Question: I have a Windows 8.1 application with a Settings Flyout.
I am trying to extend the SettingsFlyout so as to modify the top header part of it to consist of a TextBox instead of the title as shown below

As you can see in the above UI, there is no Title.
But looks like the Title property is taken by default in SettingsFlyout.
How do I override this?
I would be very glad if someone can point me in the right direction.
Thanks in Advance.
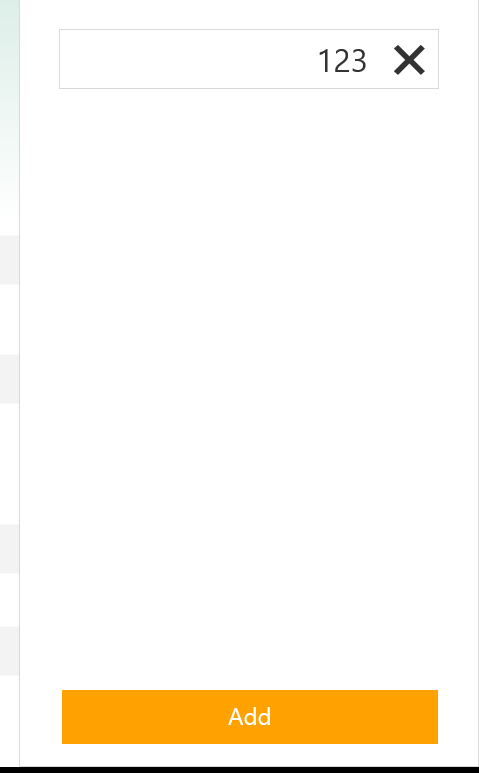
Answer: You could change the style/template of the flyout, but you shouldn't do that. In case you really need to - this is the default one I extracted with Blend.
'''
<Style x:Key="SettingsFlyoutStyle1" TargetType="SettingsFlyout">
<Setter Property="RequestedTheme" Value="Light"/>
<Setter Property="HeaderBackground" Value="{ThemeResource SettingsFlyoutHeaderBackgroundThemeBrush}"/>
<Setter Property="HeaderForeground" Value="{ThemeResource SettingsFlyoutHeaderForegroundThemeBrush}"/>
<Setter Property="Background" Value="{ThemeResource SettingsFlyoutBackgroundThemeBrush}"/>
<Setter Property="BorderThickness" Value="1,0,0,0"/>
<Setter Property="Padding" Value="39,33,40,33"/>
<Setter Property="HorizontalContentAlignment" Value="Left"/>
<Setter Property="VerticalContentAlignment" Value="Top"/>
<Setter Property="IsTabStop" Value="False"/>
<Setter Property="ScrollViewer.HorizontalScrollMode" Value="Disabled"/>
<Setter Property="ScrollViewer.HorizontalScrollBarVisibility" Value="Disabled"/>
<Setter Property="ScrollViewer.VerticalScrollMode" Value="Auto"/>
<Setter Property="ScrollViewer.VerticalScrollBarVisibility" Value="Auto"/>
<Setter Property="ScrollViewer.ZoomMode" Value="Disabled"/>
<Setter Property="Width" Value="346"/>
<Setter Property="MinWidth" Value="320"/>
<Setter Property="Template">
<Setter.Value>
<ControlTemplate TargetType="SettingsFlyout">
<Border BorderBrush="{Binding TemplateSettings.BorderBrush, RelativeSource={RelativeSource Mode=TemplatedParent}}" BorderThickness="{Binding TemplateSettings.BorderThickness, RelativeSource={RelativeSource Mode=TemplatedParent}}" Background="{TemplateBinding Background}">
<Border.Resources>
<Style x:Key="BackButtonStyle" TargetType="Button">
<Setter Property="FontFamily" Value="{ThemeResource SymbolThemeFontFamily}"/>
<Setter Property="FontSize" Value="39"/>
<Setter Property="Template">
<Setter.Value>
<ControlTemplate TargetType="Button">
<Grid x:Name="RootGrid">
<VisualStateManager.VisualStateGroups>
<VisualStateGroup x:Name="CommonStates">
<VisualState x:Name="Normal"/>
<VisualState x:Name="PointerOver">
<Storyboard>
<ObjectAnimationUsingKeyFrames Storyboard.TargetProperty="Fill" Storyboard.TargetName="Background">
<DiscreteObjectKeyFrame KeyTime="0" Value="{ThemeResource SettingsFlyoutBackButtonPointerOverBackgroundThemeBrush}"/>
</ObjectAnimationUsingKeyFrames>
</Storyboard>
</VisualState>
<VisualState x:Name="Pressed">
<Storyboard>
<DoubleAnimation Duration="0" To="1" Storyboard.TargetProperty="Opacity" Storyboard.TargetName="PressedBackground"/>
<DoubleAnimation Duration="0" To="1" Storyboard.TargetProperty="Opacity" Storyboard.TargetName="PressedGlyph"/>
</Storyboard>
</VisualState>
<VisualState x:Name="Disabled">
<Storyboard>
<ObjectAnimationUsingKeyFrames Storyboard.TargetProperty="Visibility" Storyboard.TargetName="RootGrid">
<DiscreteObjectKeyFrame KeyTime="0" Value="Collapsed"/>
</ObjectAnimationUsingKeyFrames>
</Storyboard>
</VisualState>
</VisualStateGroup>
<VisualStateGroup x:Name="FocusStates">
<VisualState x:Name="Focused">
<Storyboard>
<DoubleAnimation Duration="0" To="1" Storyboard.TargetProperty="Opacity" Storyboard.TargetName="FocusVisualWhite"/>
<DoubleAnimation Duration="0" To="1" Storyboard.TargetProperty="Opacity" Storyboard.TargetName="FocusVisualBlack"/>
</Storyboard>
</VisualState>
<VisualState x:Name="Unfocused"/>
<VisualState x:Name="PointerFocused"/>
</VisualStateGroup>
<VisualStateGroup x:Name="SettingsEdgeLocationStates">
<VisualState x:Name="Right"/>
<VisualState x:Name="Left">
<Storyboard>
<ObjectAnimationUsingKeyFrames Storyboard.TargetProperty="Text" Storyboard.TargetName="NormalGlyph">
<DiscreteObjectKeyFrame KeyTime="0" Value="&#xE0AB;"/>
</ObjectAnimationUsingKeyFrames>
<ObjectAnimationUsingKeyFrames Storyboard.TargetProperty="Text" Storyboard.TargetName="PressedGlyph">
<DiscreteObjectKeyFrame KeyTime="0" Value="&#xE0AB;"/>
</ObjectAnimationUsingKeyFrames>
</Storyboard>
</VisualState>
</VisualStateGroup>
</VisualStateManager.VisualStateGroups>
<Grid Background="Transparent" Margin="-12,-16,-10,-10">
<Ellipse x:Name="Background" Fill="Transparent" HorizontalAlignment="Left" Height="30" Margin="12,0,0,0" Stroke="{TemplateBinding Foreground}" StrokeThickness="2" Width="30"/>
<TextBlock x:Name="NormalGlyph" AutomationProperties.AccessibilityView="Raw" Foreground="{TemplateBinding Foreground}" FontWeight="SemiLight" Margin="10,0,0,0" Text="&#xE0A6;"/>
<Ellipse x:Name="PressedBackground" Fill="{TemplateBinding Foreground}" HorizontalAlignment="Left" Height="30" Margin="12,0,0,0" Opacity="0" StrokeThickness="0" Width="30"/>
<TextBlock x:Name="PressedGlyph" AutomationProperties.AccessibilityView="Raw" Foreground="{TemplateBinding Background}" FontWeight="SemiLight" Margin="10,0,0,0" Opacity="0" Text="&#xE0A6;"/>
</Grid>
<Rectangle x:Name="FocusVisualWhite" IsHitTestVisible="False" Margin="-3,-6,-3,0" Opacity="0" StrokeDashOffset="1.5" StrokeEndLineCap="Square" Stroke="{ThemeResource FocusVisualWhiteStrokeThemeBrush}" StrokeDashArray="1,1"/>
<Rectangle x:Name="FocusVisualBlack" IsHitTestVisible="False" Margin="-3,-6,-3,0" Opacity="0" StrokeDashOffset="0.5" StrokeEndLineCap="Square" Stroke="{ThemeResource FocusVisualBlackStrokeThemeBrush}" StrokeDashArray="1,1"/>
</Grid>
</ControlTemplate>
</Setter.Value>
</Setter>
</Style>
</Border.Resources>
<Grid>
<Grid.RowDefinitions>
<RowDefinition Height="80"/>
<RowDefinition Height="*"/>
<RowDefinition Height="Auto"/>
</Grid.RowDefinitions>
<Grid x:Name="Header" Background="{Binding TemplateSettings.HeaderBackground, RelativeSource={RelativeSource Mode=TemplatedParent}}">
<Grid.ColumnDefinitions>
<ColumnDefinition Width="Auto"/>
<ColumnDefinition Width="*"/>
<ColumnDefinition Width="Auto"/>
</Grid.ColumnDefinitions>
<Button x:Name="BackButton" Background="{Binding TemplateSettings.HeaderBackground, RelativeSource={RelativeSource Mode=TemplatedParent}}" Foreground="{Binding TemplateSettings.HeaderForeground, RelativeSource={RelativeSource Mode=TemplatedParent}}" Height="30" Margin="39,0,0,12" Style="{StaticResource BackButtonStyle}" VerticalAlignment="Bottom" Width="30"/>
<TextBlock Grid.Column="1" Foreground="{Binding TemplateSettings.HeaderForeground, RelativeSource={RelativeSource Mode=TemplatedParent}}" FontWeight="SemiLight" FontSize="{ThemeResource SettingsFlyoutHeaderThemeFontSize}" FontFamily="{ThemeResource SettingsFlyoutHeaderThemeFontFamily}" Margin="10,0,0,13" Text="{TemplateBinding Title}" TextTrimming="CharacterEllipsis" VerticalAlignment="Bottom"/>
<Image Grid.Column="2" Height="30" Margin="0,0,40,15" Source="{Binding TemplateSettings.IconSource, RelativeSource={RelativeSource Mode=TemplatedParent}}" VerticalAlignment="Bottom" Width="30"/>
</Grid>
<ScrollViewer x:Name="ScrollViewer" AutomationProperties.AccessibilityView="Raw" HorizontalScrollMode="{TemplateBinding ScrollViewer.HorizontalScrollMode}" HorizontalScrollBarVisibility="{TemplateBinding ScrollViewer.HorizontalScrollBarVisibility}" Grid.Row="1" VerticalScrollBarVisibility="{TemplateBinding ScrollViewer.VerticalScrollBarVisibility}" VerticalScrollMode="{TemplateBinding ScrollViewer.VerticalScrollMode}" ZoomMode="{TemplateBinding ScrollViewer.ZoomMode}">
<ContentPresenter x:Name="ContentPresenter" ContentTemplate="{TemplateBinding ContentTemplate}" ContentTransitions="{Binding TemplateSettings.ContentTransitions, RelativeSource={RelativeSource Mode=TemplatedParent}}" Content="{TemplateBinding Content}" HorizontalAlignment="{TemplateBinding HorizontalContentAlignment}" Margin="{TemplateBinding Padding}" VerticalAlignment="{TemplateBinding VerticalContentAlignment}"/>
</ScrollViewer>
<Rectangle x:Name="InputPanePlaceholder" Grid.Row="2"/>
</Grid>
</Border>
</ControlTemplate>
</Setter.Value>
</Setter>
</Style>
'''